Current action and preconditions to check: trajectory_clear

Your task: For each precondition in the list above, predict whether it will hold at this action.

Consider the current scene as observed from the mobile robot's camera, and analyze the predicted future states of all dynamic agents (e.g., people, animals, vehicles, or any moving entities) within the NEXT SECOND.

IMPORTANT: Only answer "very likely" if you are absolutely certain—based on strong, clear evidence—that a dynamic agent will violate the precondition in the predicted future state. Do NOT answer "very likely" for unlikely, ambiguous, or low-probability risks.

Ask yourself for each precondition: Is there a high probability, with clear and convincing evidence, that the predicted future states of any dynamic agent will interfere with the predicted future state of the currently executing action within the NEXT SECOND, causing that precondition to fail?

Assess the risk level based on these predictions. Use "likely" or "very likely" if motions create a clear risk of interference.

Use "neutral" or "improbable" if agents are nearby but their predicted paths are clearly diverging or non-conflicting.

Failure Risk Categories: "very improbable", "improbable", "neutral", "likely", "very likely"

Answer Format: Output ONLY the probability_of_failure value from these categories: "very improbable", "improbable", "neutral", "likely", "very likely"

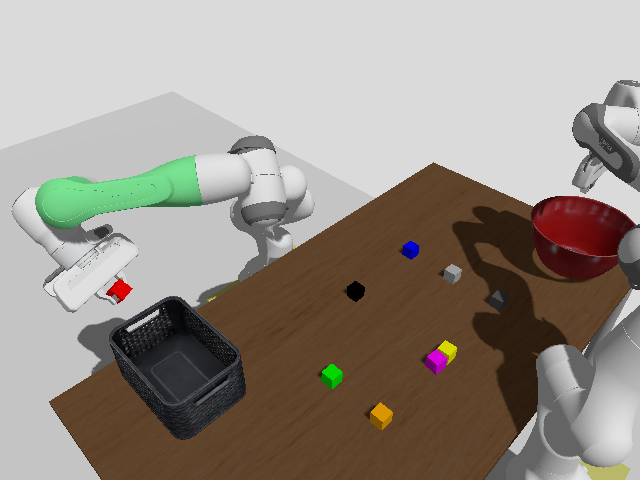

Answer: very improbable